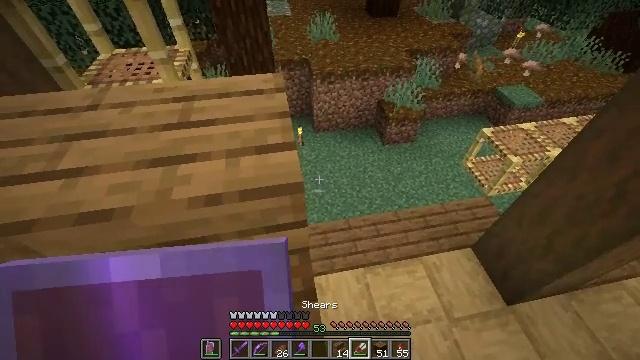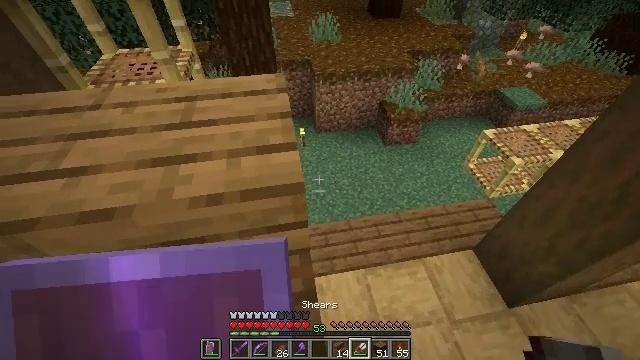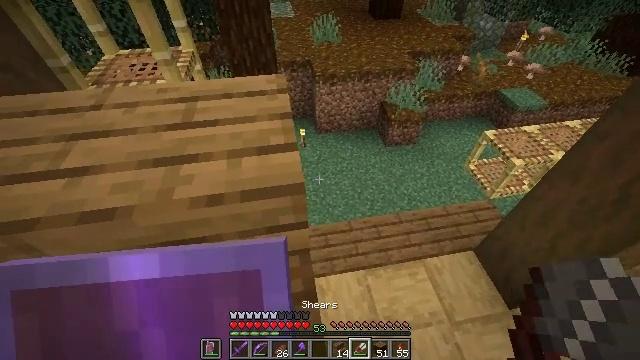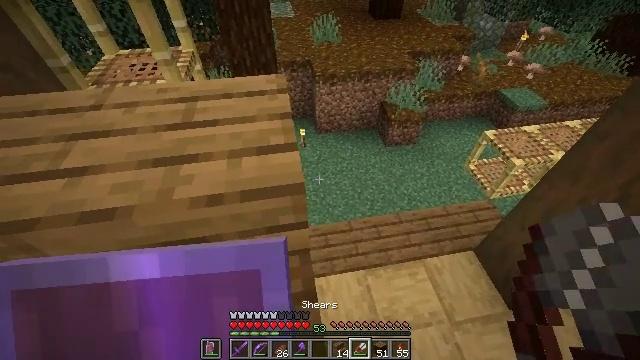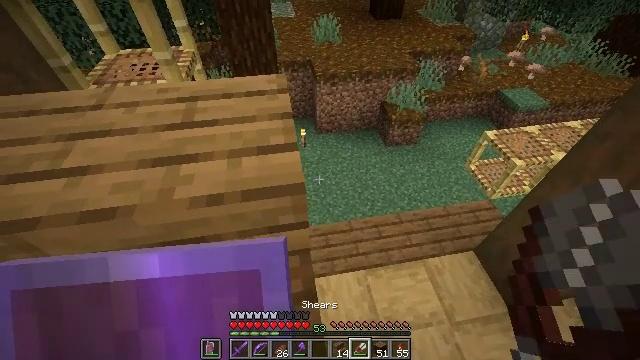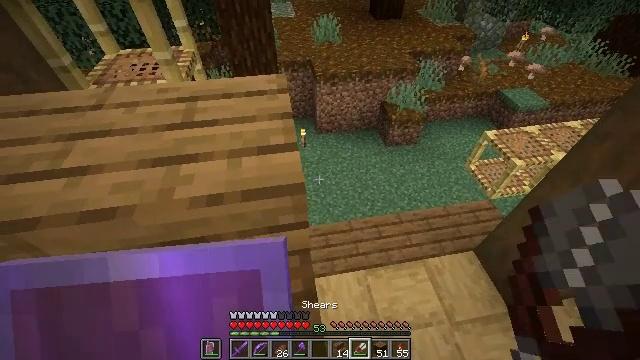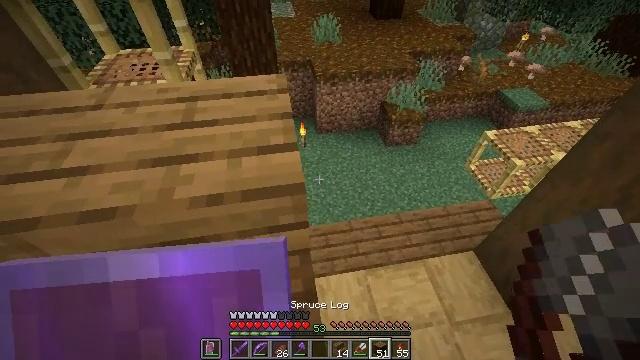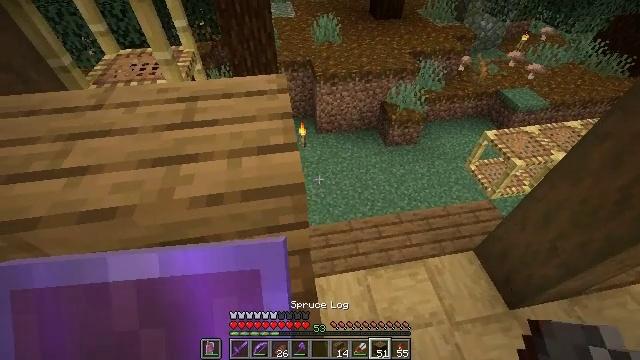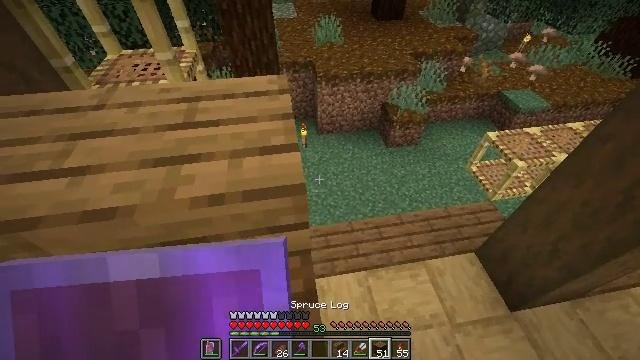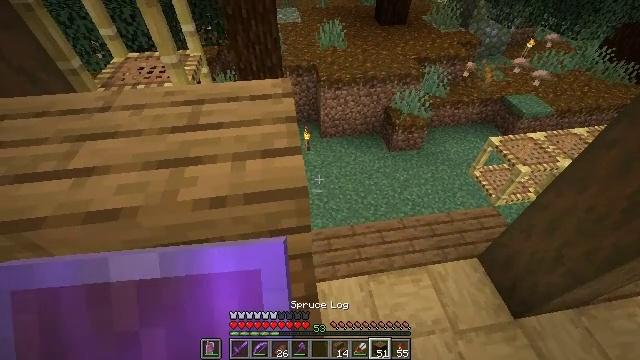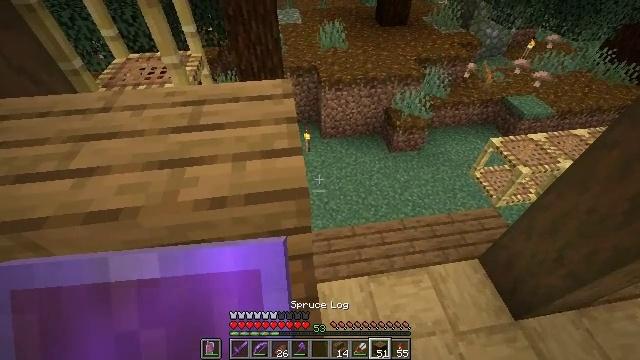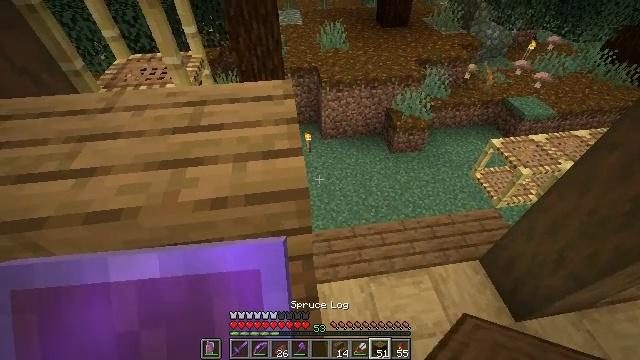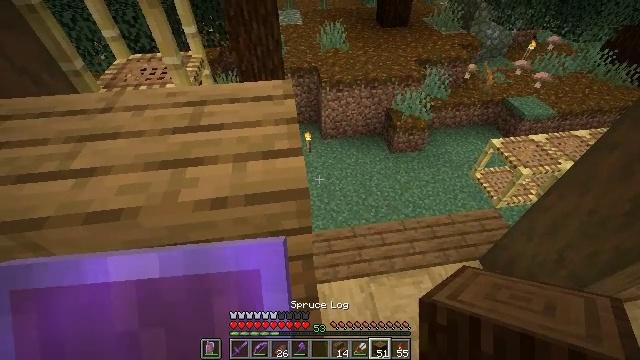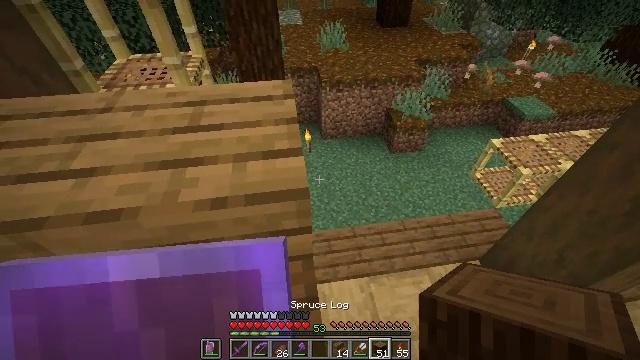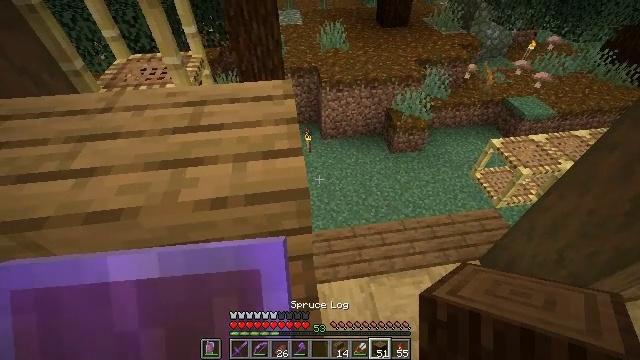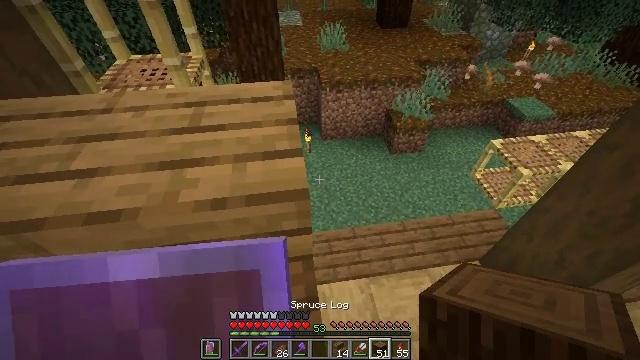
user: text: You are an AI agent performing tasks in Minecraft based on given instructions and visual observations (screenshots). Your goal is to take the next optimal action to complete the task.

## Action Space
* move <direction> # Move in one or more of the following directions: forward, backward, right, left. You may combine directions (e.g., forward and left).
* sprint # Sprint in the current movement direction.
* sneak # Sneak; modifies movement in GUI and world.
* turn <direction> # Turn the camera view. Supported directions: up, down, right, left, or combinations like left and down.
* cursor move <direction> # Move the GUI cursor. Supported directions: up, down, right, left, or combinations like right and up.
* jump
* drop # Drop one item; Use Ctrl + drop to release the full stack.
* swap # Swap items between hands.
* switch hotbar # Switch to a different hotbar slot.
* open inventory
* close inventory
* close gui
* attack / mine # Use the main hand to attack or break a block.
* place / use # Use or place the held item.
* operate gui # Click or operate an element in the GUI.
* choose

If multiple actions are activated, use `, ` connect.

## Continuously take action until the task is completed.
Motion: motion action
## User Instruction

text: Reclaim the oak slab from a structure.
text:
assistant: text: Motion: sneak
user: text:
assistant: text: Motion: sneak
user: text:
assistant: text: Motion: sneak
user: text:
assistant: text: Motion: sneak
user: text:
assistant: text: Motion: sneak
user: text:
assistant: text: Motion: sneak
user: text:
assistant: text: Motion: sneak
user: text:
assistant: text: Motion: sneak
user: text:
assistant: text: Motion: sneak
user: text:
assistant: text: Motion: sneak
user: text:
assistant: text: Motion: sneak
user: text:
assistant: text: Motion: sneak
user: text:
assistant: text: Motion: sneak
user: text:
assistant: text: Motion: sneak
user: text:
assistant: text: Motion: sneak
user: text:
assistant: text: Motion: sneak
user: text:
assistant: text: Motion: sneak
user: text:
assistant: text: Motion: sneak
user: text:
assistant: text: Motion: sneak
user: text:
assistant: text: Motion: sneak
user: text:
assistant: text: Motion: sneak
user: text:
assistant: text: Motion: move back, sneak
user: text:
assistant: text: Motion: move back, sneak
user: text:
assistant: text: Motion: move back, sneak
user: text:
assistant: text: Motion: move back, sneak
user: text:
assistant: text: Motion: move back, sneak, turn left and up
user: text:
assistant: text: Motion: move back, sneak, turn left and up
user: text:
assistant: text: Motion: move back, sneak, turn up
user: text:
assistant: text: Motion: move back, sneak, turn up
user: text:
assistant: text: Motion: move back, sneak